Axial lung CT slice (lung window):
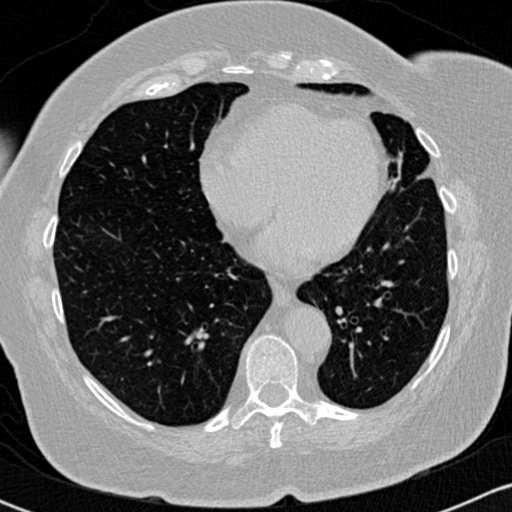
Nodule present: no